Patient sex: F
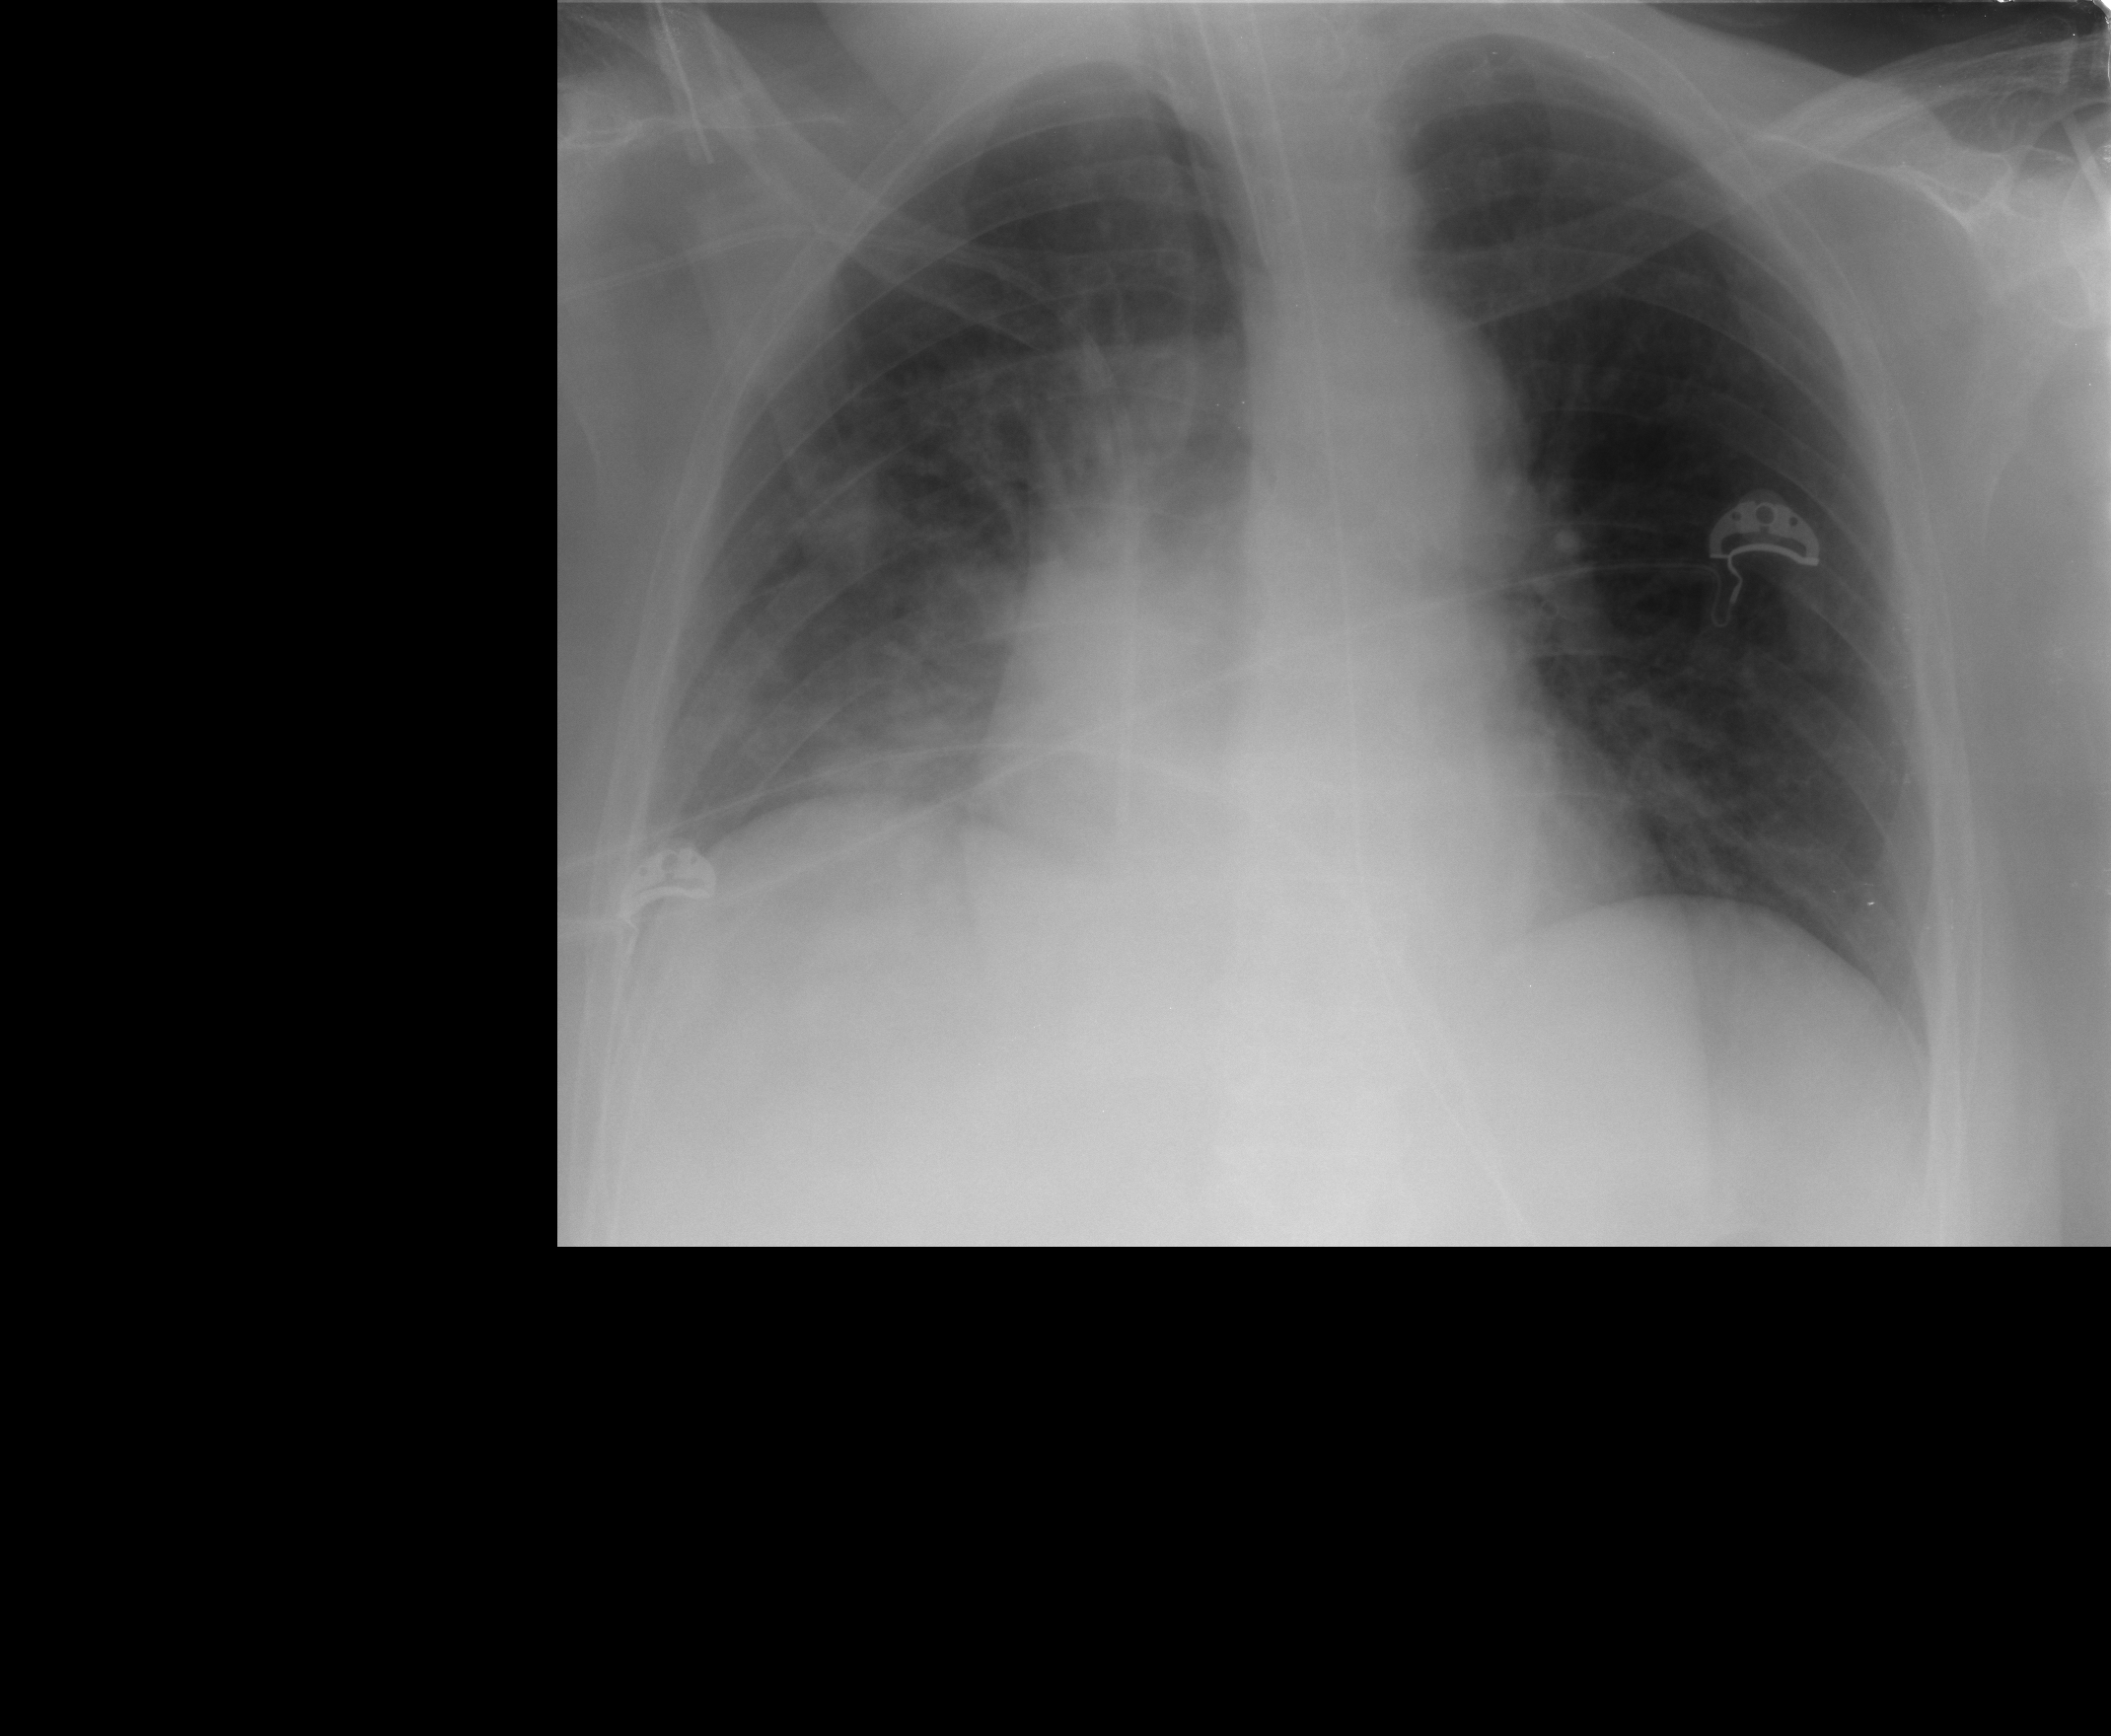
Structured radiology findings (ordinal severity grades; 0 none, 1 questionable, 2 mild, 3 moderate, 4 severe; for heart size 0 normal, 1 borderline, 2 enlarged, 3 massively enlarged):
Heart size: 2
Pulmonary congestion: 0
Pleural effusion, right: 0
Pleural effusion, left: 0
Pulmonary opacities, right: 2
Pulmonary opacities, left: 0
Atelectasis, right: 2
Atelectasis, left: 0